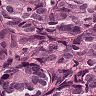
Metastatic tissue present: yes